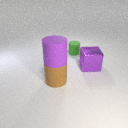
small green rubber cylinder to the right of large brown rubber cylinder